Question: Basically I have a price list where I want to average the price of all the items on the list that contain my keyword.
The keyword is 'keyword', price column is B and item description in which to look for 'keyword' is in column A.
I'd like to have a formula like
=Average(data_table,all cell B from row i (i,B) where (i,A) contains 'keyword')
To Simplify, I added a picture. I tried the suggested solutions below but none worked. I should get 15.33 (Assuming the indices go from 1 to 5 and not from 2 to 5 as in the picture)

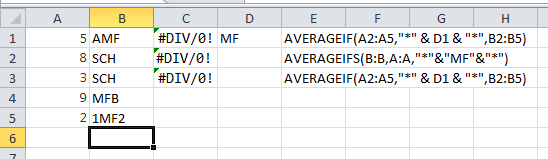
Answer: Use 'AVERAGEIF', which I believe became available in Excel 2007. This will handle "keyword" by itself, or as part of a longer string like "my keyword".
'=AVERAGEIF(A2:A5,"*keyword*",B2:B5)'
To refer to a cell containing a keyword, D1 in this example, use:
'=AVERAGEIF(A2:A5,"*" & D1 & "*",B2:B5)'